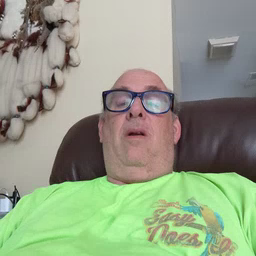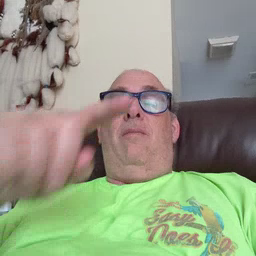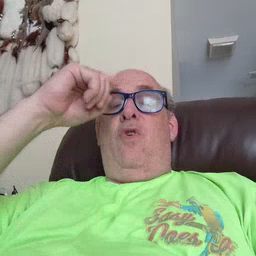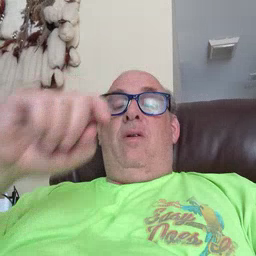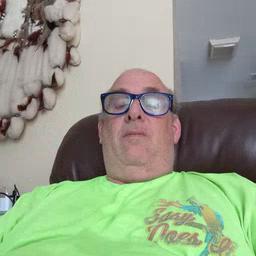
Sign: because